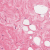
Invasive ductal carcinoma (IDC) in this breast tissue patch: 0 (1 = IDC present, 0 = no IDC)